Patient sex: M
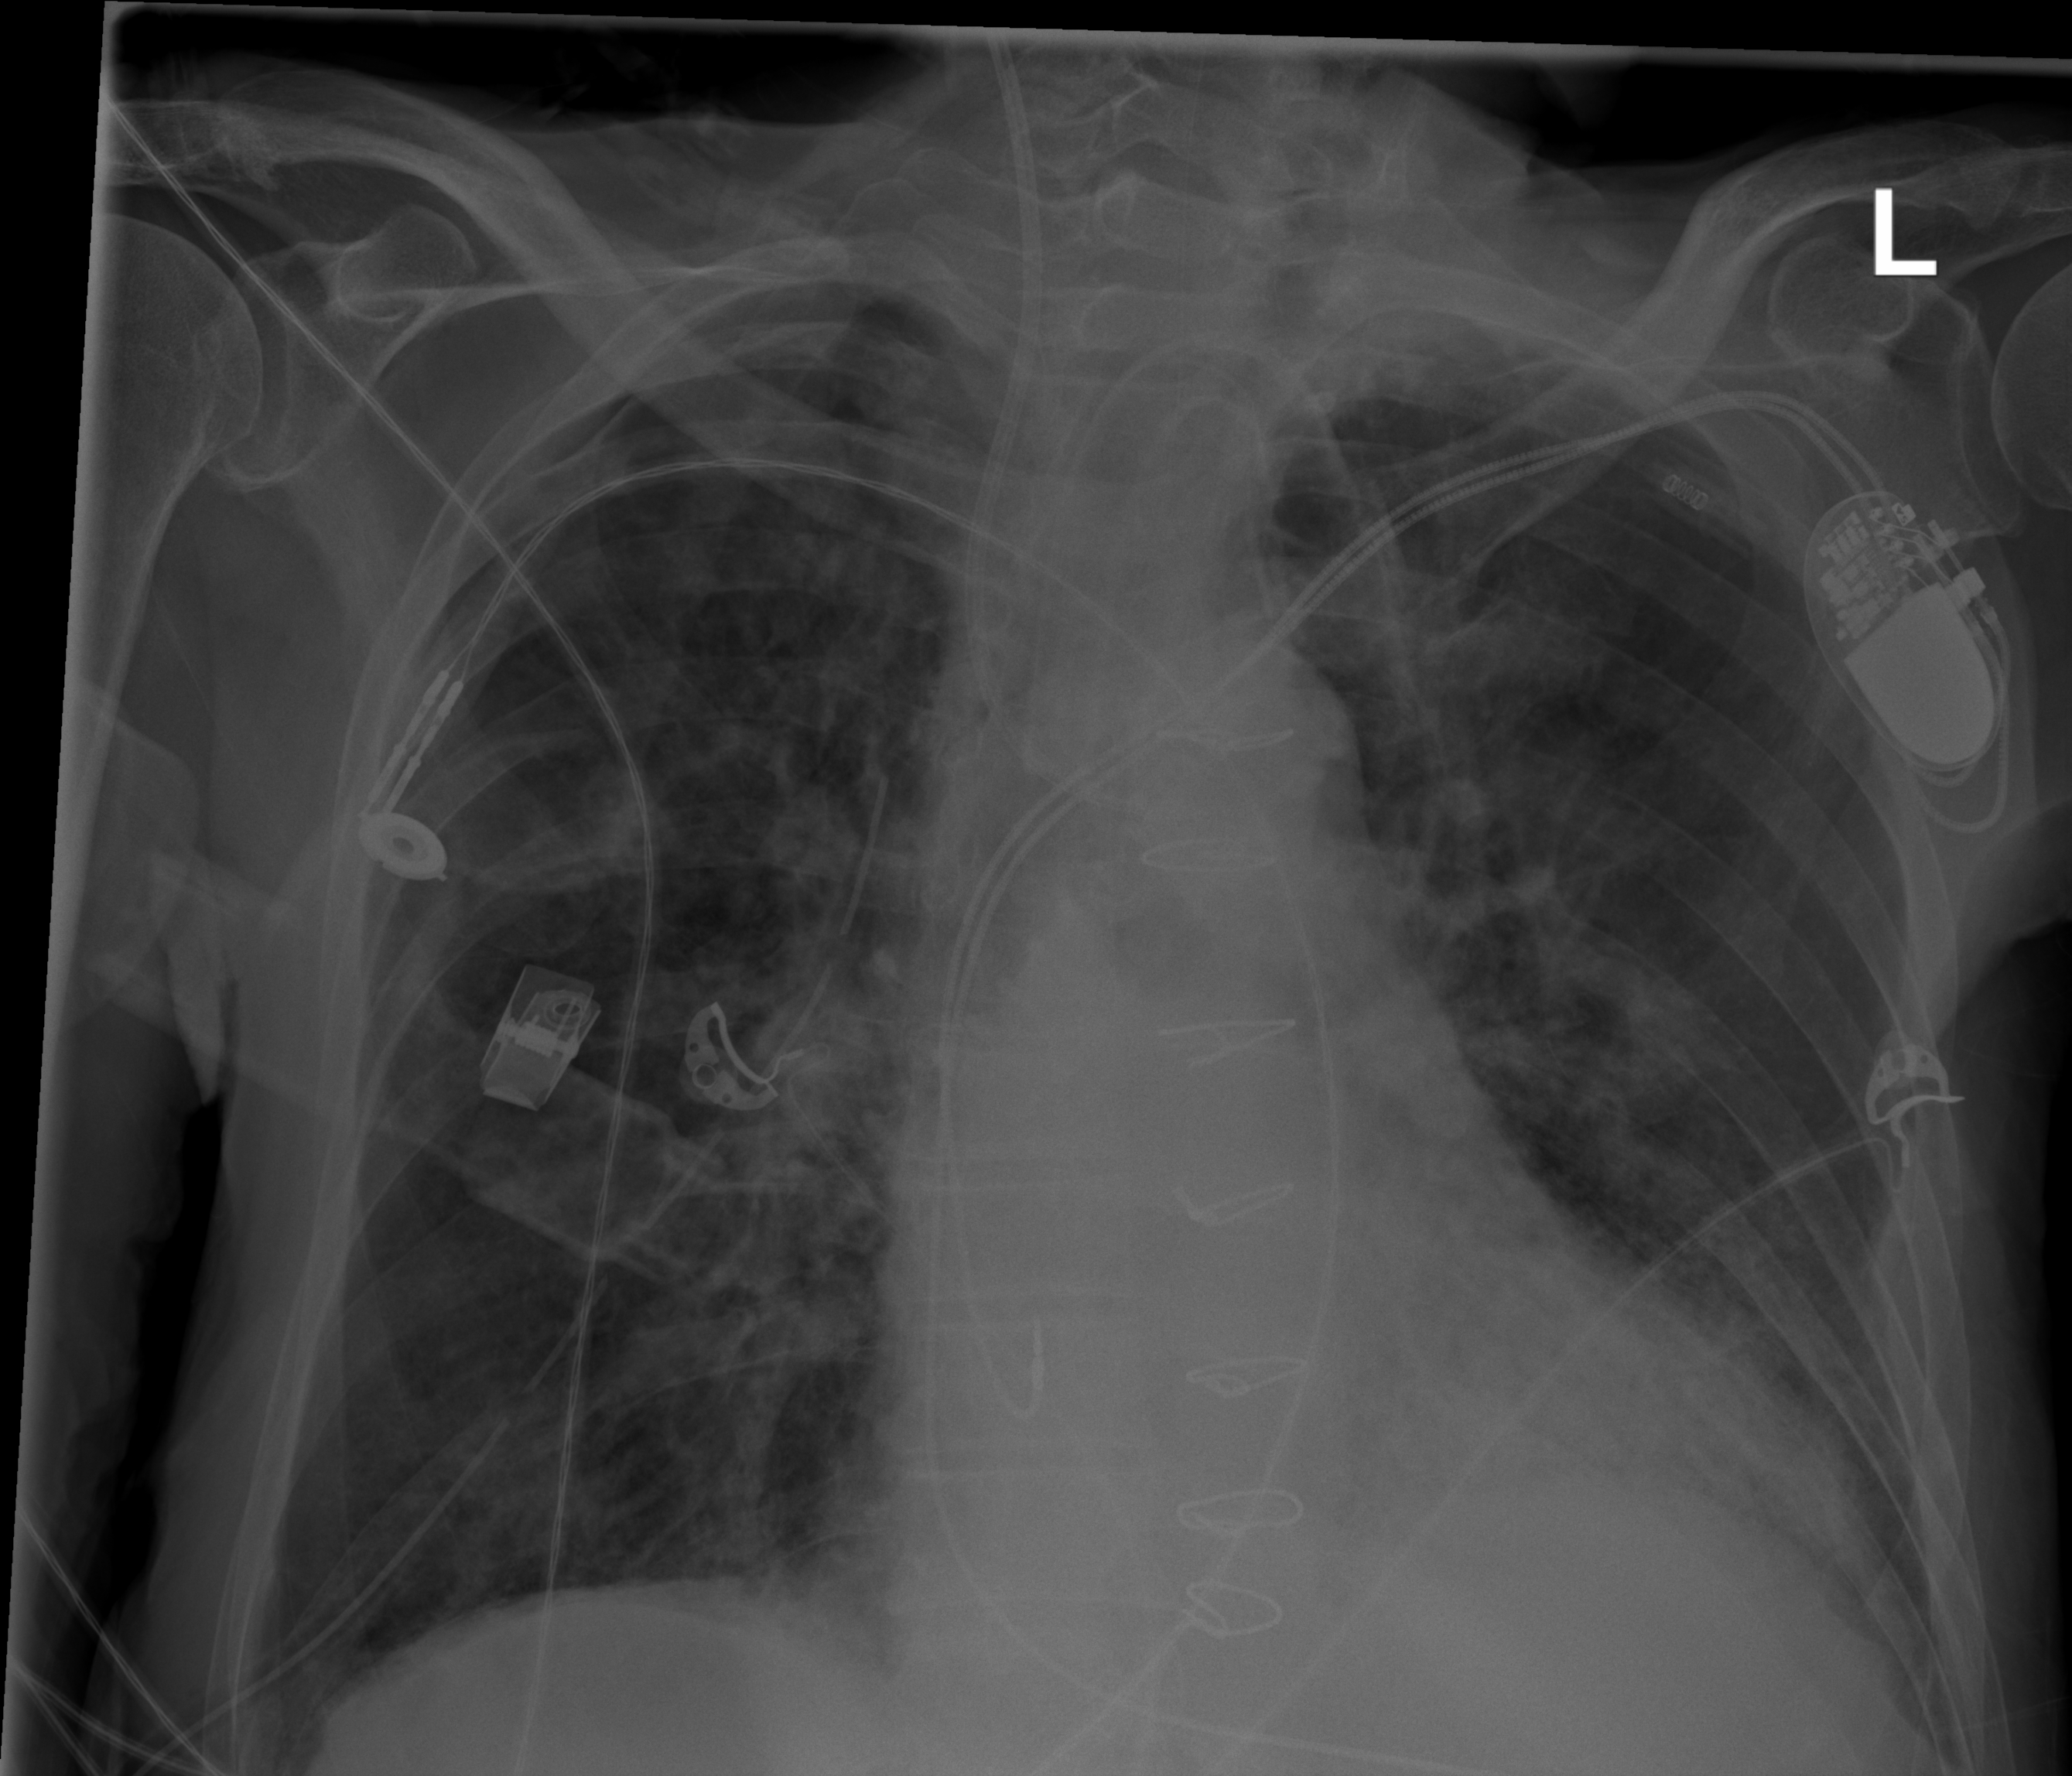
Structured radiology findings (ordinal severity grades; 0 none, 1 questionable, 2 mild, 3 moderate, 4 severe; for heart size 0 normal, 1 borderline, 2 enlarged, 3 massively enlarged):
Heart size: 2
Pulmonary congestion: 2
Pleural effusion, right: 0
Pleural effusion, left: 0
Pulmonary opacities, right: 3
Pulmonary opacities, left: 3
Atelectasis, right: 2
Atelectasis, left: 3